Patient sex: F
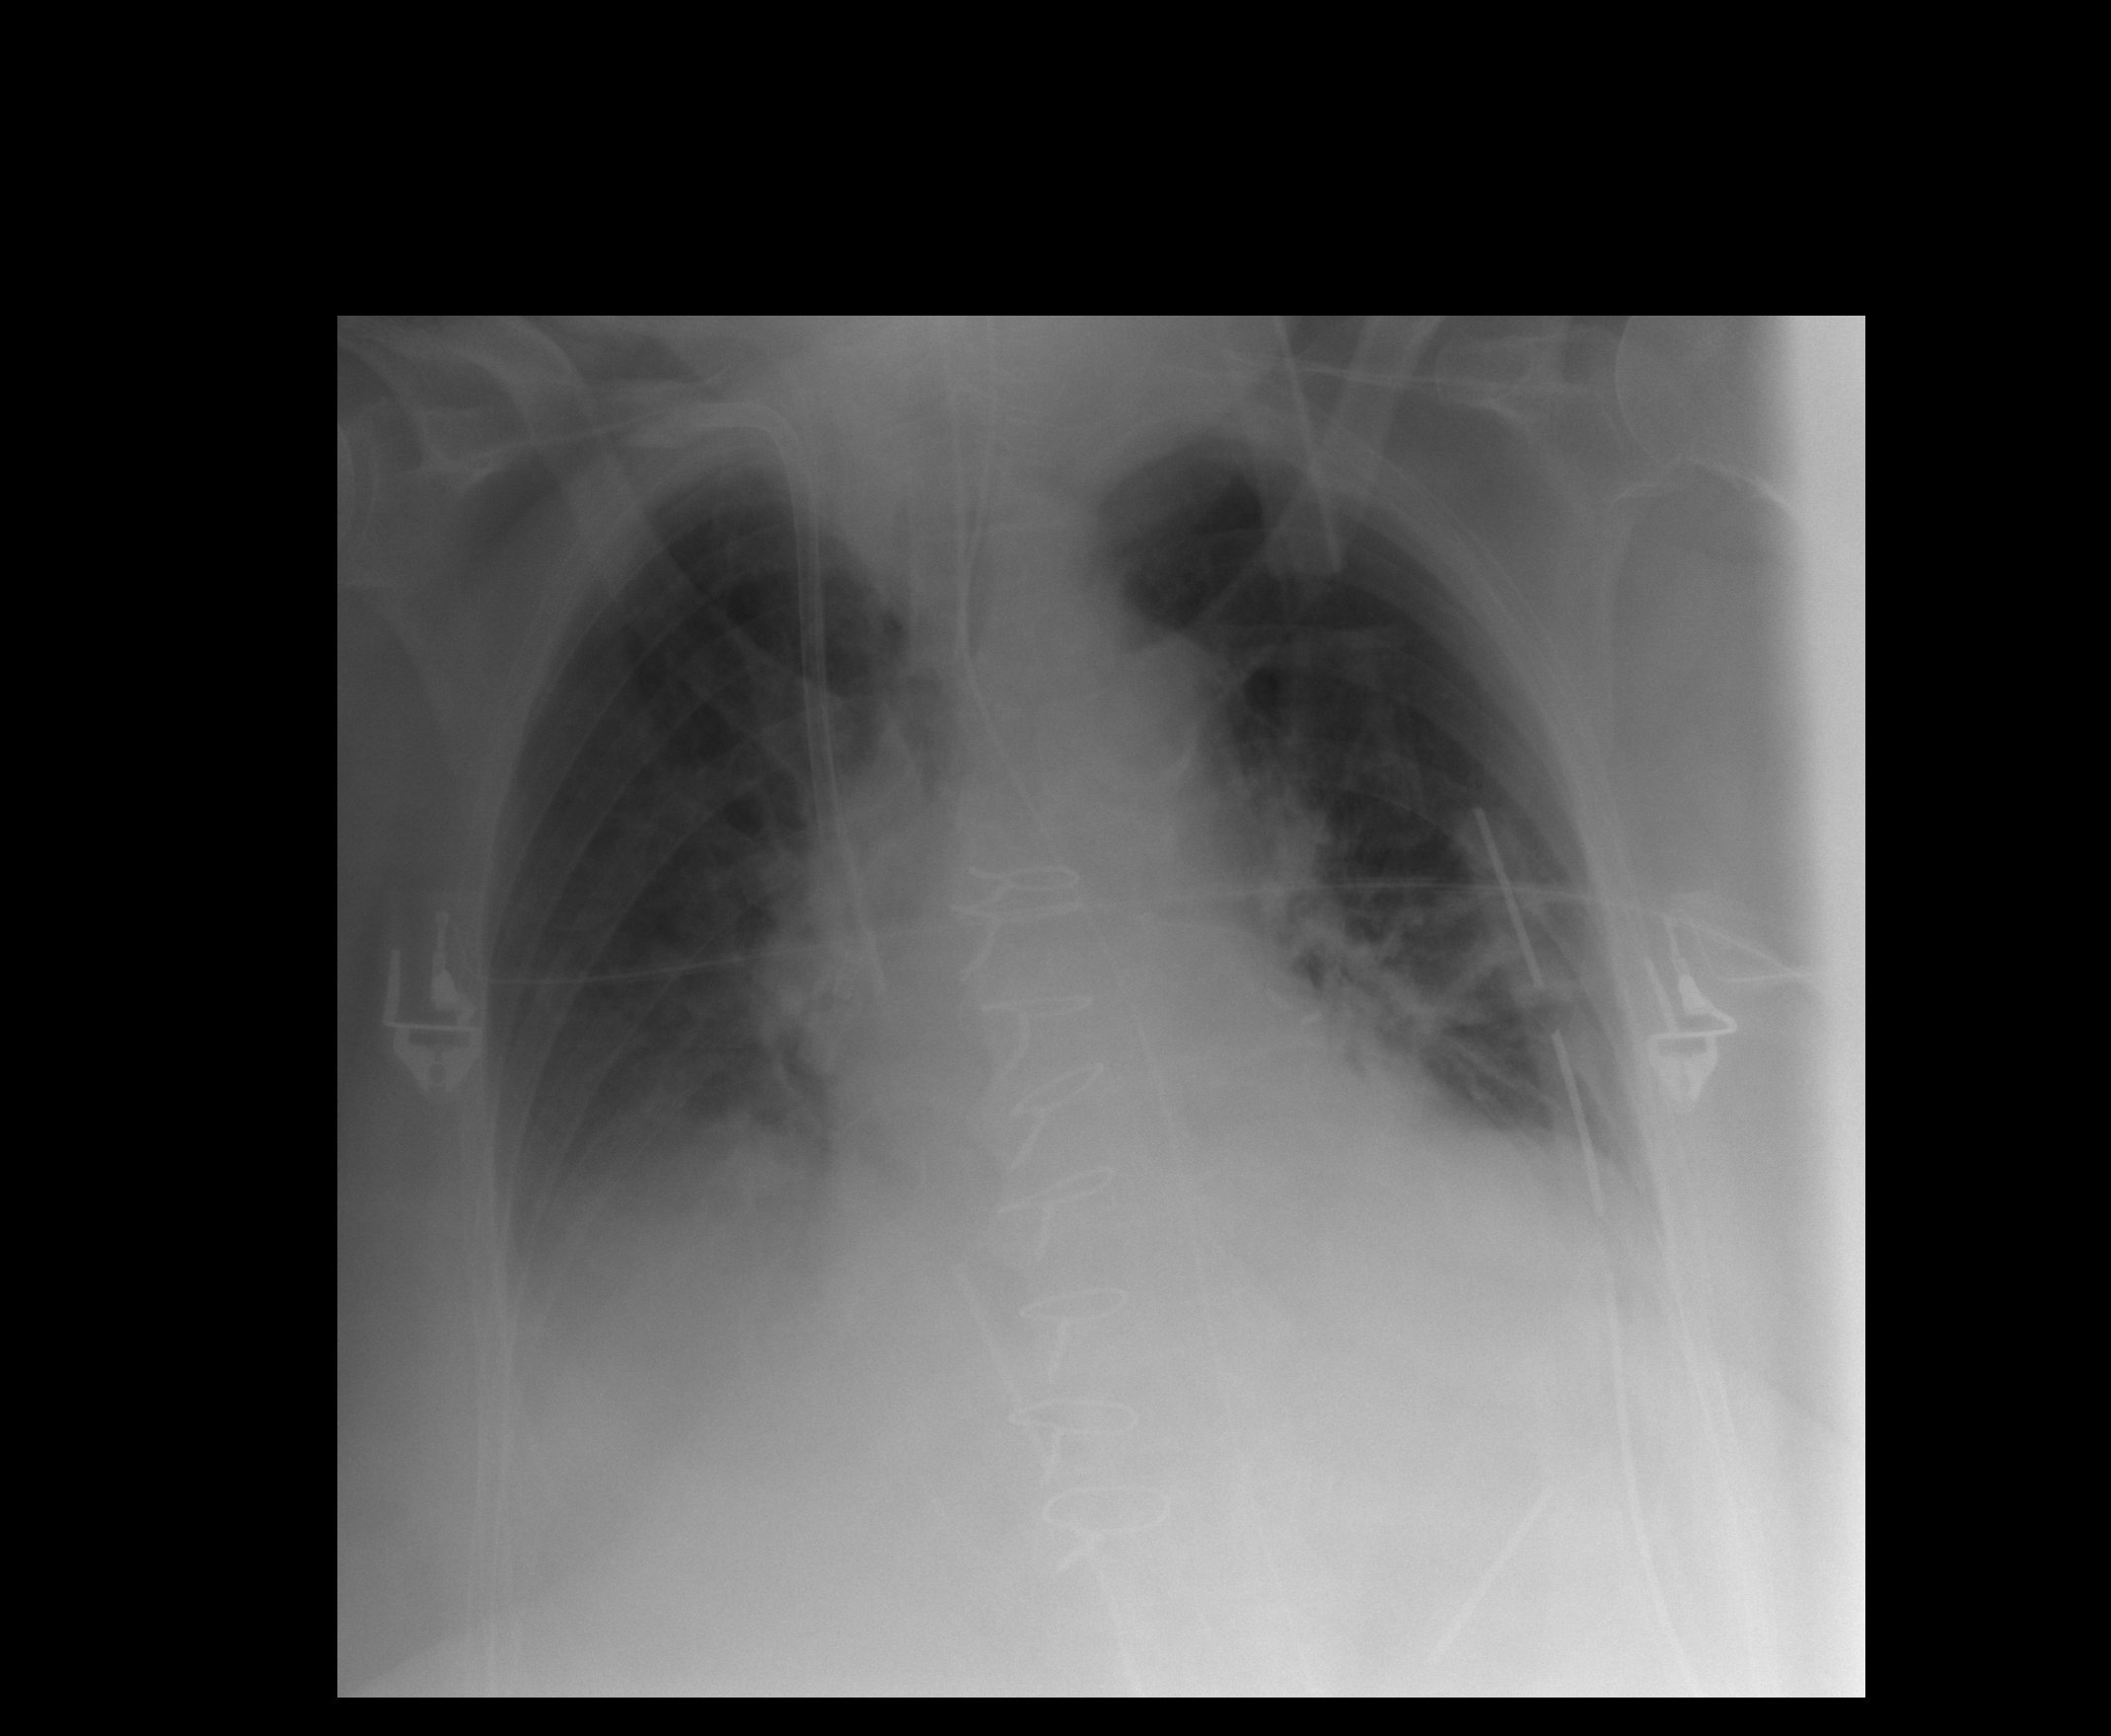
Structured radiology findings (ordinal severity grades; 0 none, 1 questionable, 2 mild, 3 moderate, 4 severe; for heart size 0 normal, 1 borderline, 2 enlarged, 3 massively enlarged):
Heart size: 2
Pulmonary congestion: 3
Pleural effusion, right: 2
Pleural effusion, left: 0
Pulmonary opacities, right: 0
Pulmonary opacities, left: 0
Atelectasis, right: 2
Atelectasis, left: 2